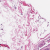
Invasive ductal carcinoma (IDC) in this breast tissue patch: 0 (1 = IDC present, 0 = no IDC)